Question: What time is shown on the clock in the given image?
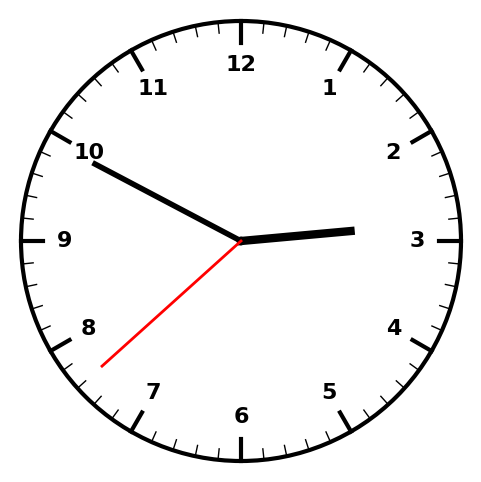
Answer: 02:49:38